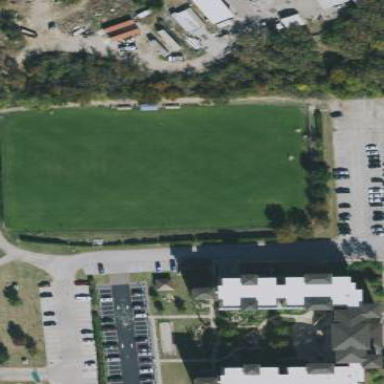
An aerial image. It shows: Soccer pitch for leisureland activities.